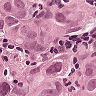
Metastatic tissue present: yes